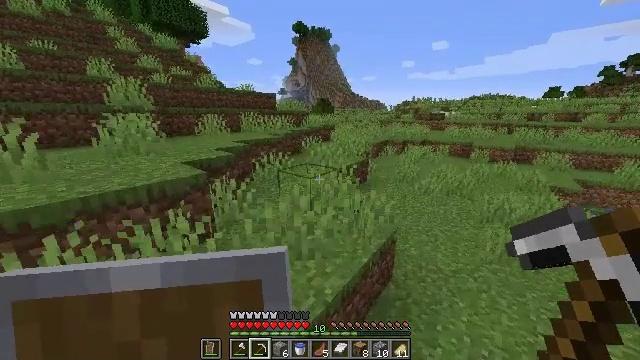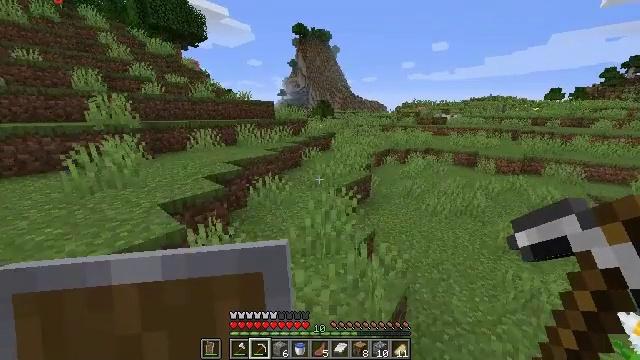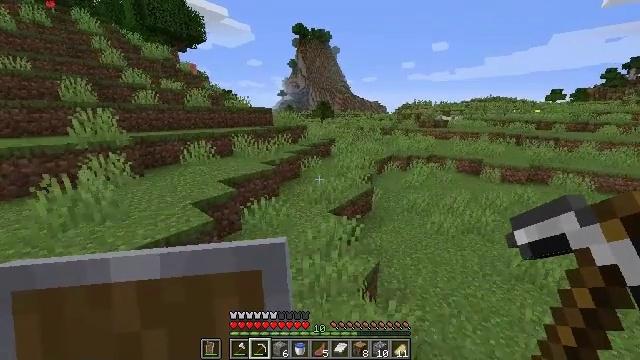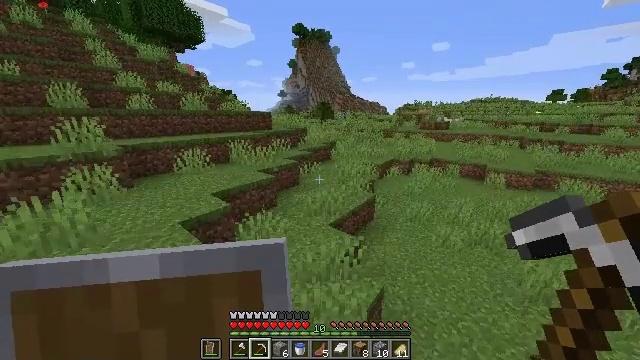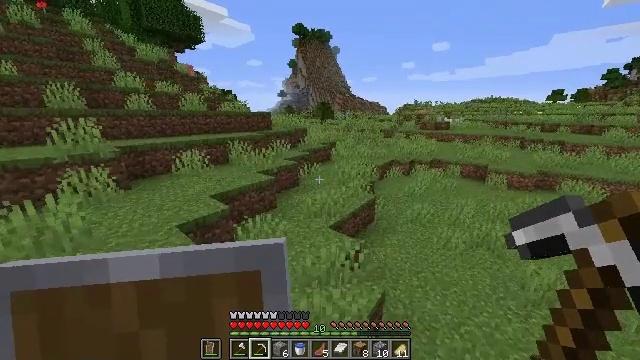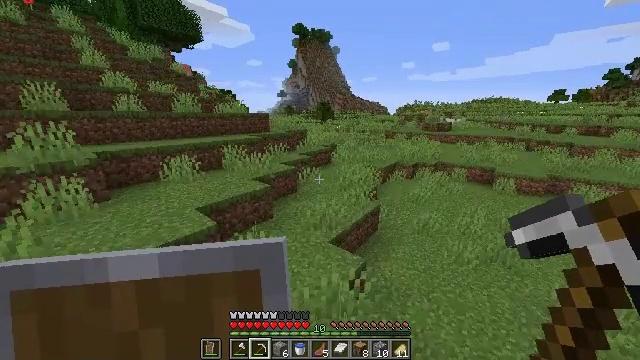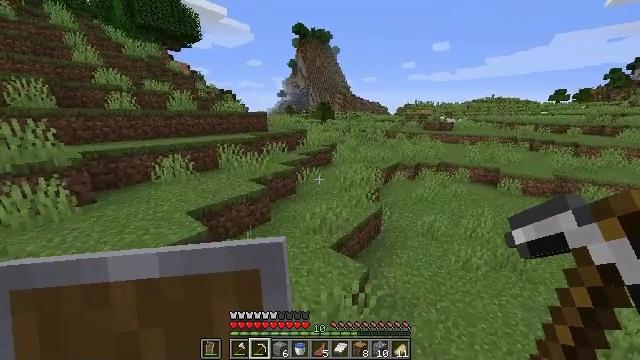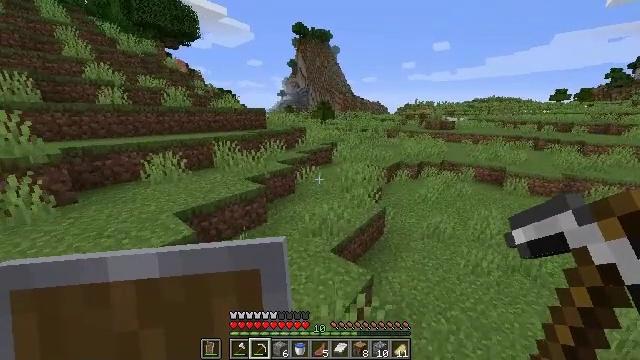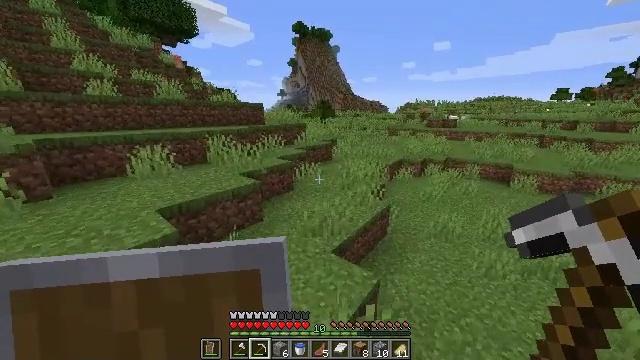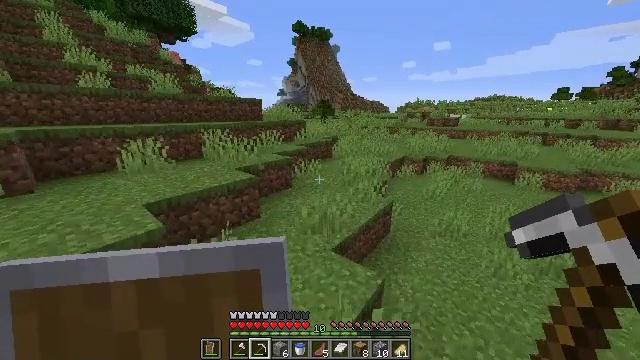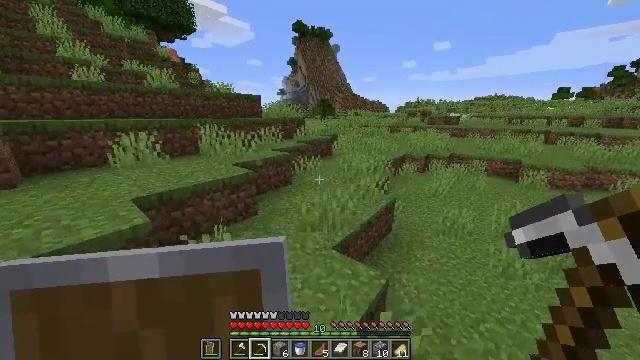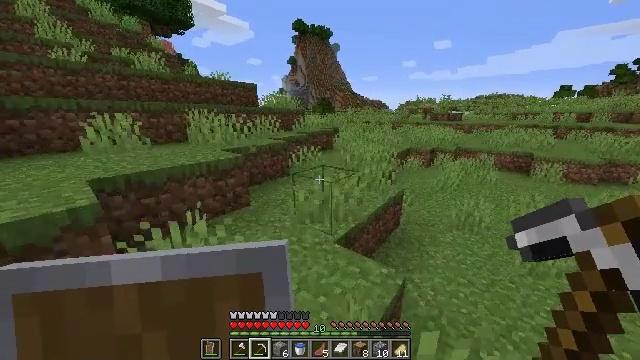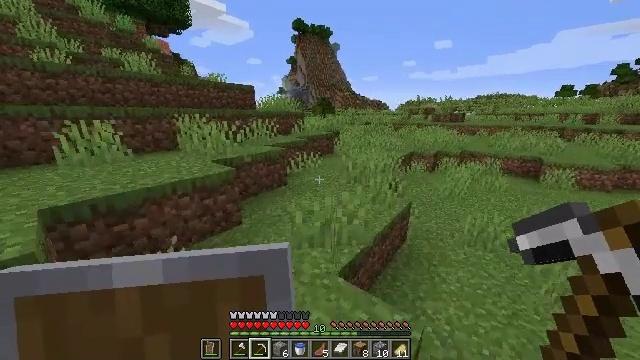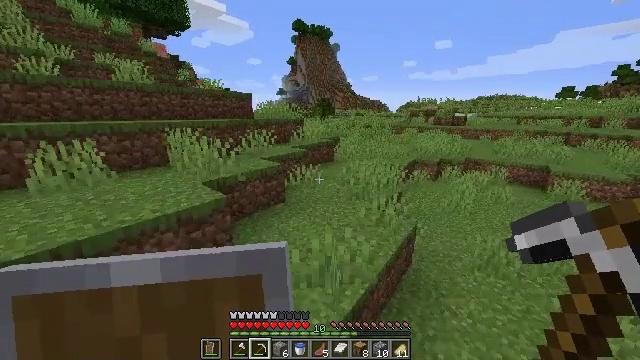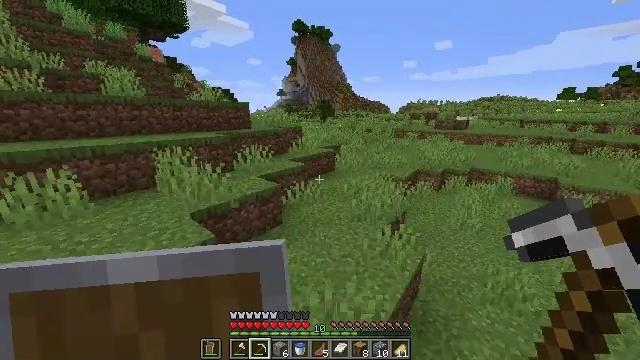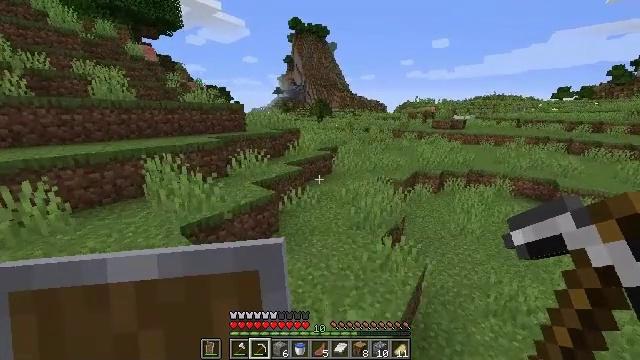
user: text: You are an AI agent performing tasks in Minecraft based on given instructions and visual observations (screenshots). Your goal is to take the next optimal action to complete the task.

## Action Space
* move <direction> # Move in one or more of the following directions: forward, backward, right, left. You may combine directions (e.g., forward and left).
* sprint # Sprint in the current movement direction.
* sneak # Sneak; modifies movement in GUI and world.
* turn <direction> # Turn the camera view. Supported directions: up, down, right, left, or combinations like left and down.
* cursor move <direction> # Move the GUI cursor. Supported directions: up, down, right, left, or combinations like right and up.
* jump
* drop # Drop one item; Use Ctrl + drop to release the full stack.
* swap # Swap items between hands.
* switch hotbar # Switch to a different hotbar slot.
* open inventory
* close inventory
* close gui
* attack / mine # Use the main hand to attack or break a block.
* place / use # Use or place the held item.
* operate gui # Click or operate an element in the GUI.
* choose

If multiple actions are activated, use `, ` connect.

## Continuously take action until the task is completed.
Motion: motion action
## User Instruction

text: Remove iron ore from the inventory.
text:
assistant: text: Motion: move forward, sprint, jump
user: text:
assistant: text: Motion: move forward, sprint, jump
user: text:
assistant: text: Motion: move forward, sprint, jump
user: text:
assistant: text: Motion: move forward, sprint, jump
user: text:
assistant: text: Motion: move forward, sprint, jump
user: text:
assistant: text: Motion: move forward, sprint, jump
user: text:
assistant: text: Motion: move forward, sprint, jump
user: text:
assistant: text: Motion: move forward, sprint, jump
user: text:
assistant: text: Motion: move forward, sprint, jump
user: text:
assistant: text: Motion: move forward, sprint, jump
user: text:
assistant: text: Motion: move forward, sprint, jump
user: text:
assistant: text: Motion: move forward, sprint, jump
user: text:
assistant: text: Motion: move forward, sprint, jump
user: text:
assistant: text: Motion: move forward, sprint, jump
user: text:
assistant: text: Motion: move forward, sprint, jump
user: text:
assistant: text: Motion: move forward, sprint, jump
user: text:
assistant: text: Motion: move forward, sprint, jump
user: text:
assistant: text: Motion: move forward, sprint, jump
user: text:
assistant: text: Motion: move forward, sprint, jump
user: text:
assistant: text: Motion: move forward, sprint, jump
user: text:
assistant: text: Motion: move forward, sprint, turn right, jump
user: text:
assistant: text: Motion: move forward, sprint, turn right, jump
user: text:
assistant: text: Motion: move forward, sprint, turn right, jump
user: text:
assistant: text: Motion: move forward, sprint, jump
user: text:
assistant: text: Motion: move forward, sprint, jump
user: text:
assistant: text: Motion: move forward, sprint, jump
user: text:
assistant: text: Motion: move forward, sprint, jump
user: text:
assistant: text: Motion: move forward, sprint, jump
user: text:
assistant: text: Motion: move forward, sprint, jump
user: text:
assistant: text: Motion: move forward, sprint, jump